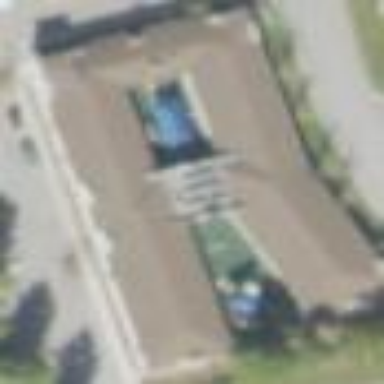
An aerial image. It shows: Kindergarten building.